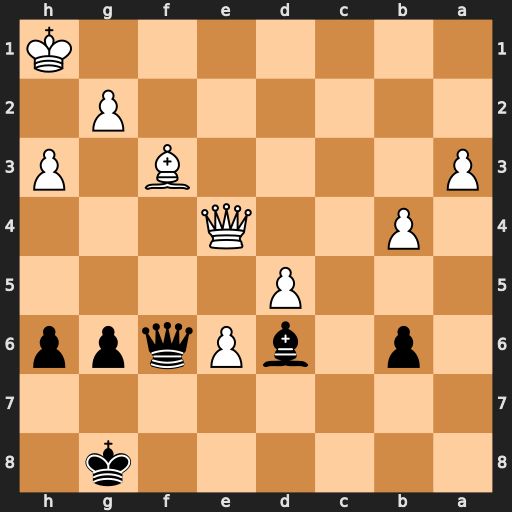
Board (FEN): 6k1/8/1p1bPqpp/3P4/1P2Q3/P4B1P/6P1/7K
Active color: b
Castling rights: -
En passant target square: -
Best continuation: Qa1+ Bd1 Qxd1+ Qe1 Qxe1#